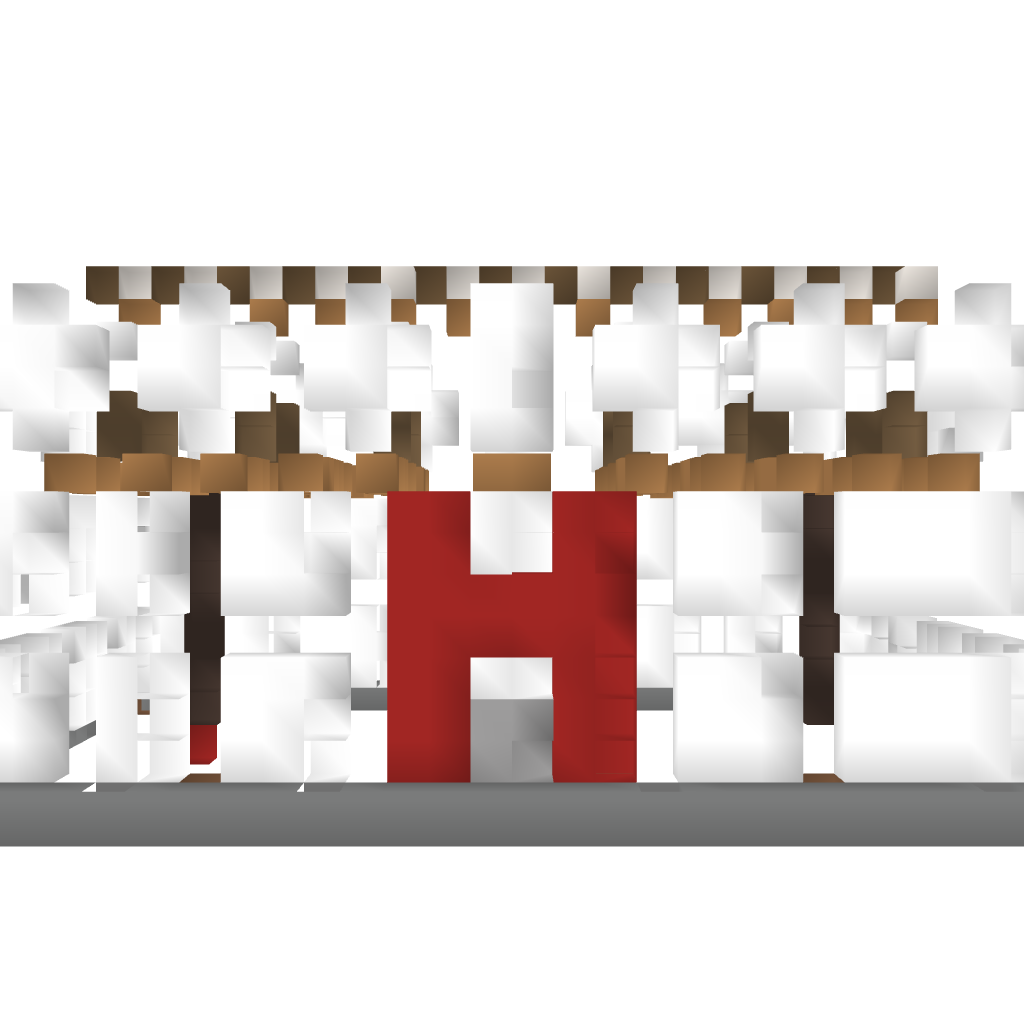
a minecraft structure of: Modern Hospital | 1.7.2